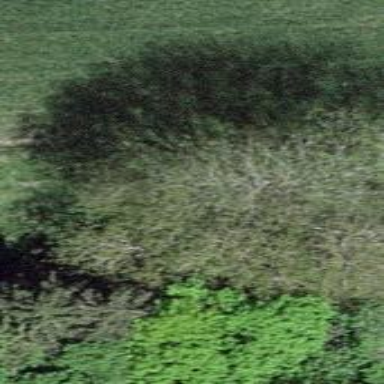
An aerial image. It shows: Deciduous tree with broadleaved leaves.